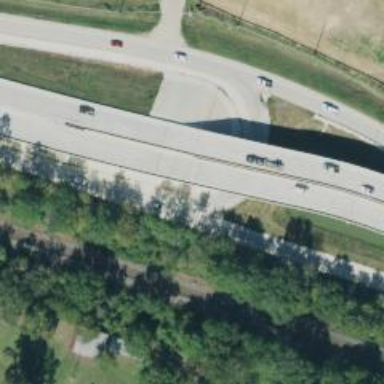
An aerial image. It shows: Primary link highway.